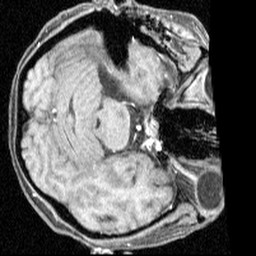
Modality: angio
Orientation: axial
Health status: ill
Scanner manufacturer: siemens
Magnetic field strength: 3 T
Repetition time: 0.022 s
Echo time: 0.00395 s